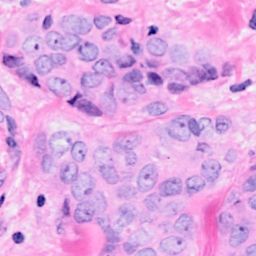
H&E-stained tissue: Breast